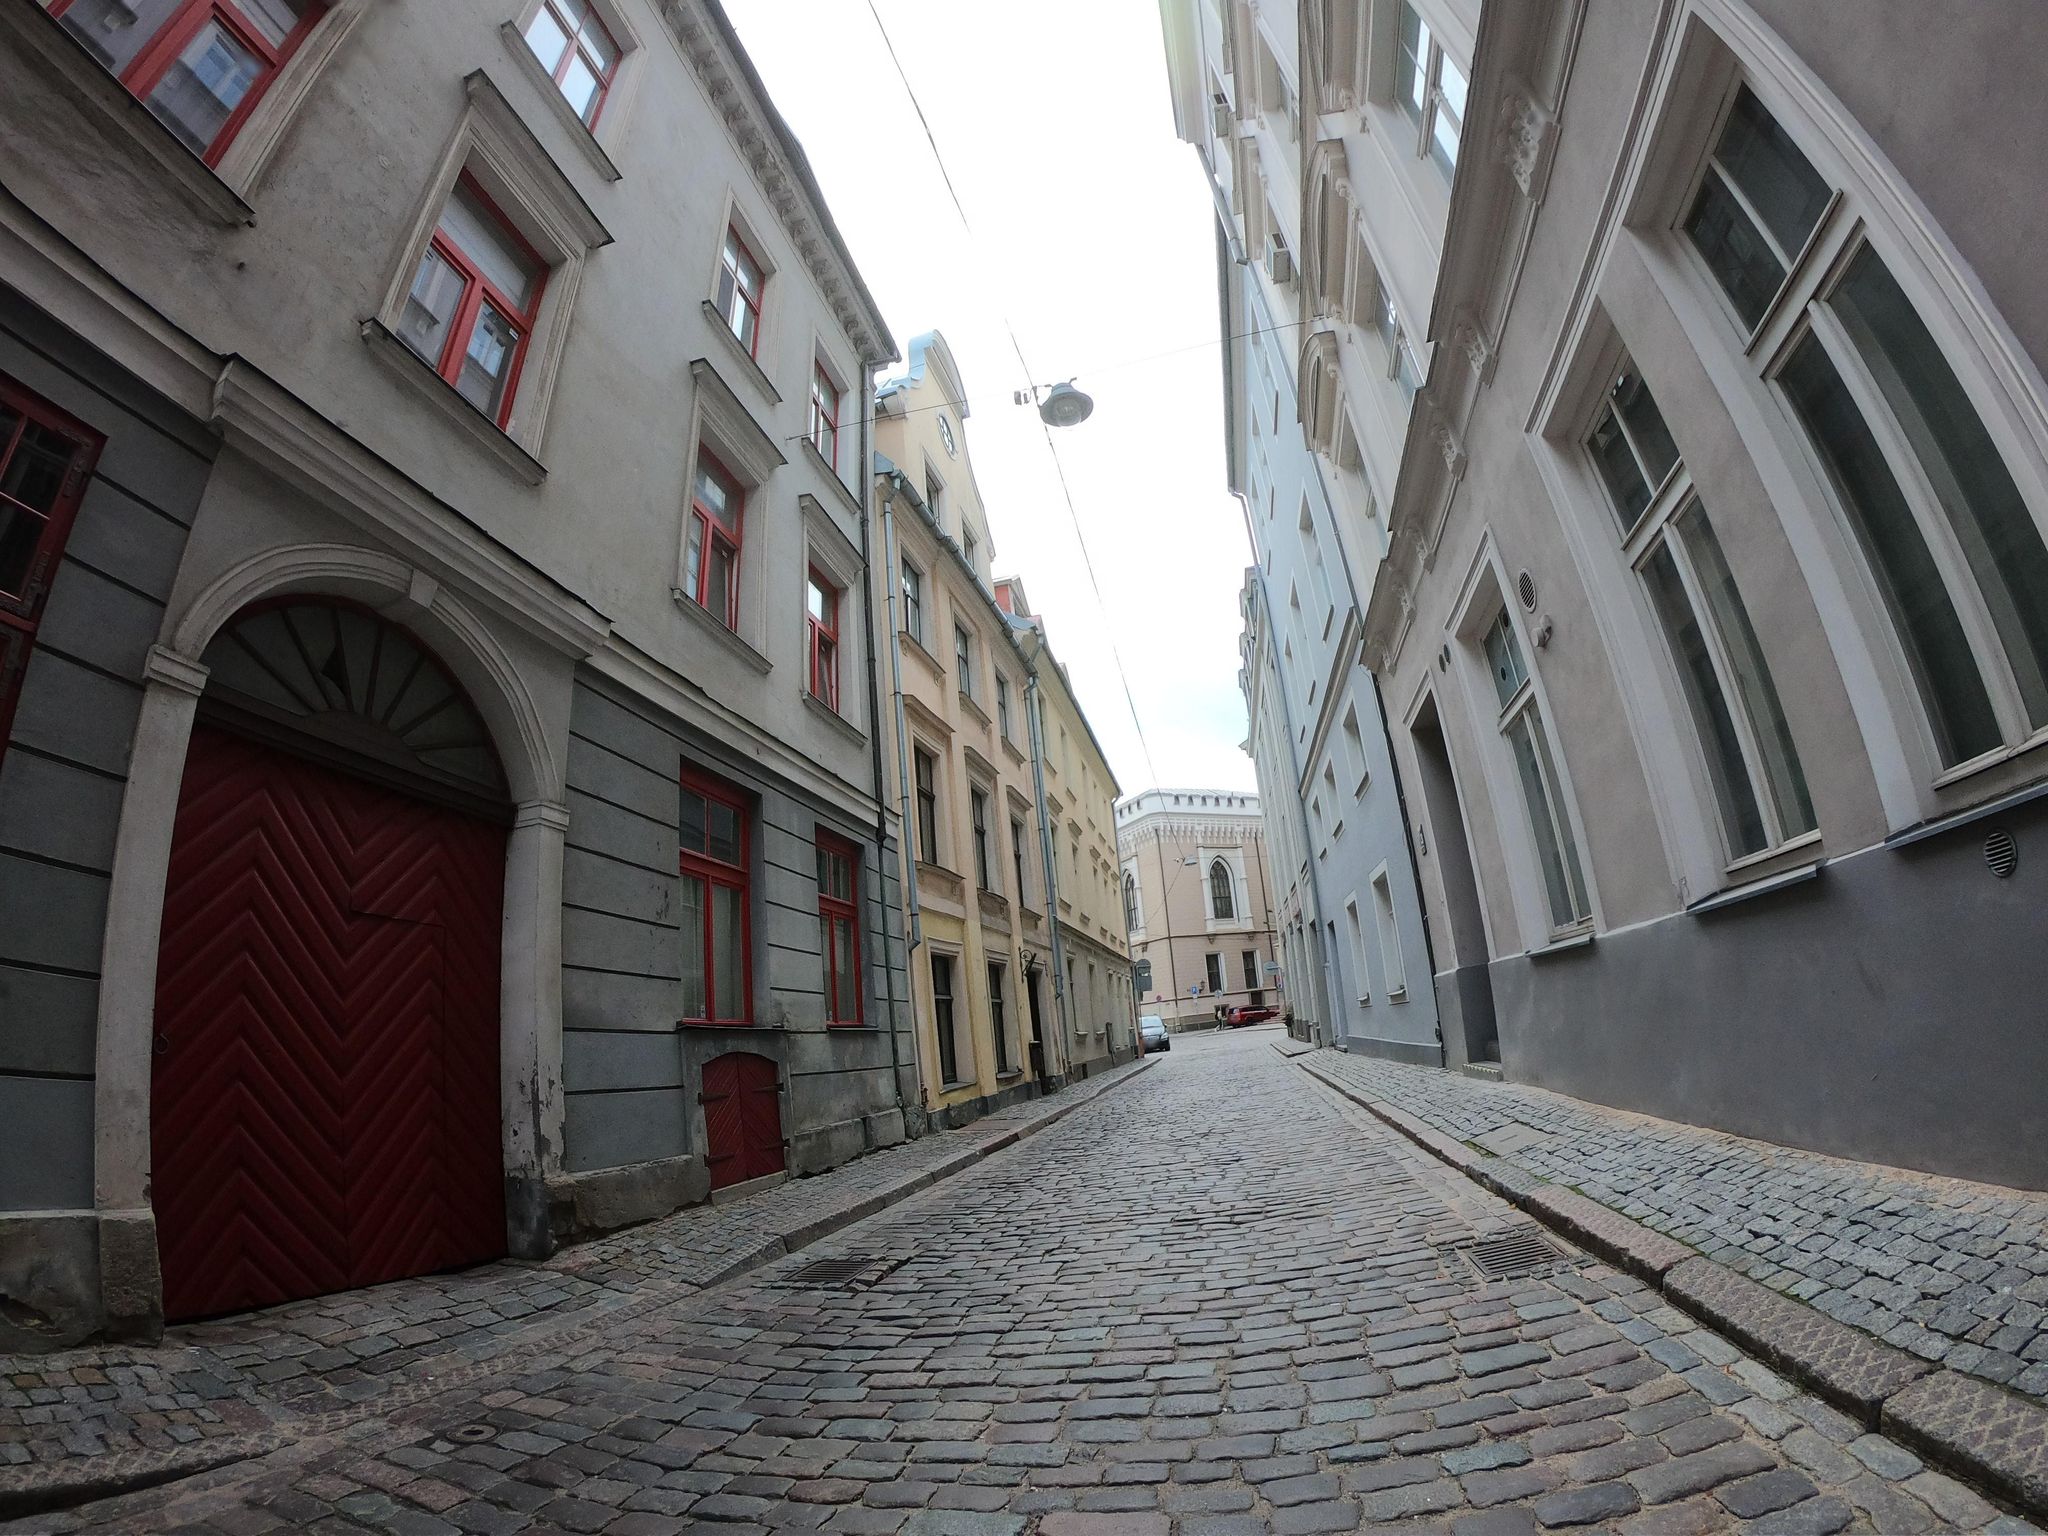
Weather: snowy
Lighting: day
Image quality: good
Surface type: walking surface
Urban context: urban centre
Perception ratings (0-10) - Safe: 3.39, Lively: 7.25, Beautiful: 4.66, Boring: 2.03, Depressing: 8.17, Wealthy: 3.82